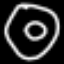
Label: donut